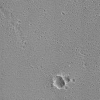
Atmospheric dust classification: not_dusty